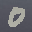
Label: 0